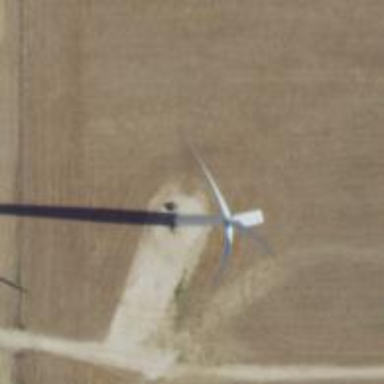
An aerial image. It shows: Wind generator powered by wind. The generator type is horizontal axis and it uses wind turbines.